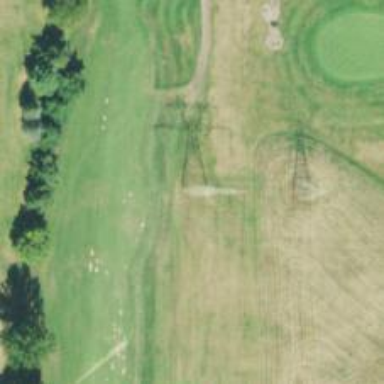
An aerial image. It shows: Lattice structure tower used for power distribution.